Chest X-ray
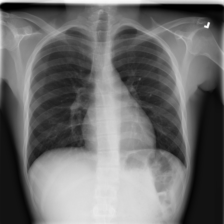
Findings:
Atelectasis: negative
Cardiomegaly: negative
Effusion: negative
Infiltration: negative
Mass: negative
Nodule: negative
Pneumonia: negative
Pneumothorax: negative
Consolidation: negative
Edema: negative
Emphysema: negative
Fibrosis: negative
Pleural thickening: negative
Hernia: negative